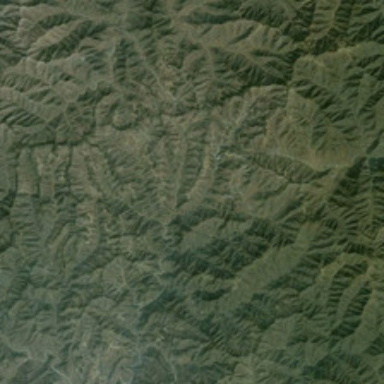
It is a piece of green mountain .